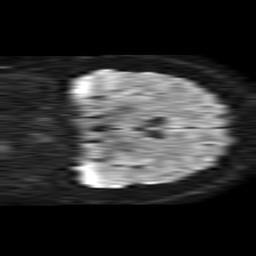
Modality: TRACE
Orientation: coronal
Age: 37
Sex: female
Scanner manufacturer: philips
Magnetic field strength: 1.5 T
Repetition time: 4.6 s
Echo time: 0.08631 s